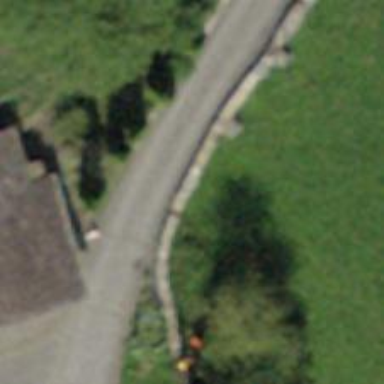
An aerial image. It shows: Wall is shown in the image.